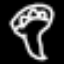
Label: mushroom